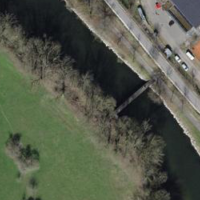
EUNIS habitat code: 25
Species observed at this site:
Dolycoris baccarum